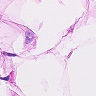
Metastatic tissue present: no